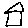
Label: house